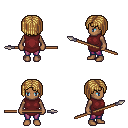
a pixel art fantasy rpg character, female body template, human, dark skin, maroon tunic, magenta pants, blonde pageboy hairstyle, spear, four views (front, back, left, right), 2x2 character sprite sheet, small pixel art, hard edges, no anti-aliasing